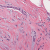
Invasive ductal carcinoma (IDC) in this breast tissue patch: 0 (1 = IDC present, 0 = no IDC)